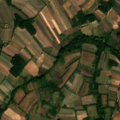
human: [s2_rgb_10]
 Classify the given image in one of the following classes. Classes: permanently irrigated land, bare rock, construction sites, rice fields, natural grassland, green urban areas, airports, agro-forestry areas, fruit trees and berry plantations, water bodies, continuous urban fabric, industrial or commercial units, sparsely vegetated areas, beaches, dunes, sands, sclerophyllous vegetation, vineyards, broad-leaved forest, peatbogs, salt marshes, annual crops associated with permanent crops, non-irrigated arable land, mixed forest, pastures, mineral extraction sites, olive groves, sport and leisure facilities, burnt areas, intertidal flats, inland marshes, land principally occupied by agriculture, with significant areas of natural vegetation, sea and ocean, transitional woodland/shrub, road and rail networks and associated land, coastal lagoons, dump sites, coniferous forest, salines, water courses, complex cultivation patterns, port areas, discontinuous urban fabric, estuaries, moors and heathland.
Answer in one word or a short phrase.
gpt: non-irrigated arable land, complex cultivation patterns, land principally occupied by agriculture, with significant areas of natural vegetation